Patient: sex M, age 57
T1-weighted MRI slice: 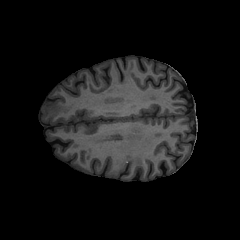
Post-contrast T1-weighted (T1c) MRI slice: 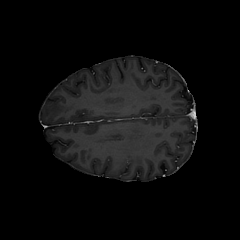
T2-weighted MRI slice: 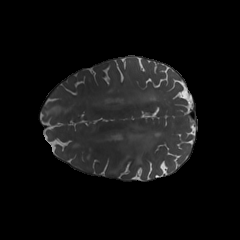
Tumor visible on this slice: yes
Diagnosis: Glioblastoma, IDH-wildtype
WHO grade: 4